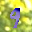
Label: 9